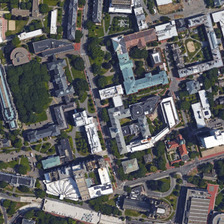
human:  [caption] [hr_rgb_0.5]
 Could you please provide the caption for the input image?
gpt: lots of teaching buildings stand in this campus with trees scattered in it .

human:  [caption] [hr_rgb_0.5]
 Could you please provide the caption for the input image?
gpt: decorated with trees and lawns  the school with colorful buildings is near a road .

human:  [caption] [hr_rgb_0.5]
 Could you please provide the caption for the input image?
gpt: decorated with trees and lawns  the school with colorful buildings is near a road .

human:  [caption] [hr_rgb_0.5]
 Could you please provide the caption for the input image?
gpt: the school is surrounded by some trees and residentials .

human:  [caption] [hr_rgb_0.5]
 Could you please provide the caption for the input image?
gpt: many buildings and green trees are in a school .